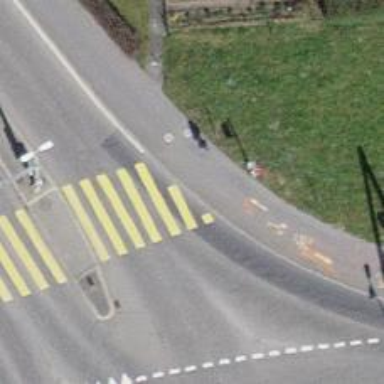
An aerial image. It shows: Kerb barrier.